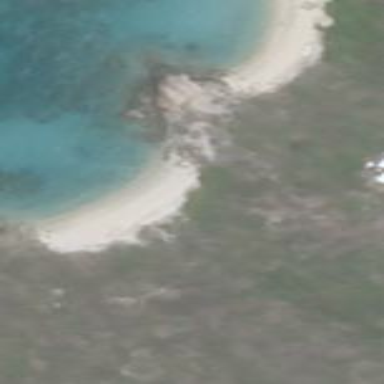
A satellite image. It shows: Scenic beach with natural beauty.